Interaction volume radius: 10 \u00c5
Interaction volume height: 20 \u00c5
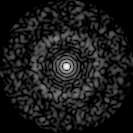
Disorder parameter: 0.8262